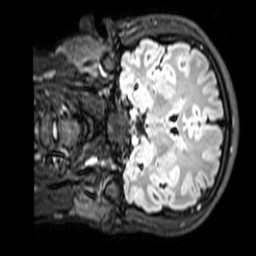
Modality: T1w
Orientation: coronal
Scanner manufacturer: philips
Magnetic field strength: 3 T
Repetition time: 4.8 s
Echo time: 0.2586 s